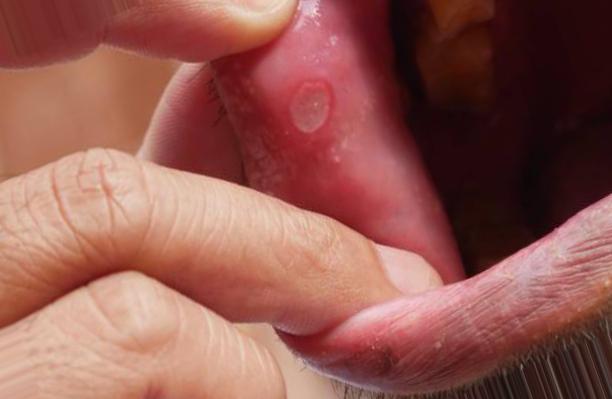
Condition: Mouth Ulcer